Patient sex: M
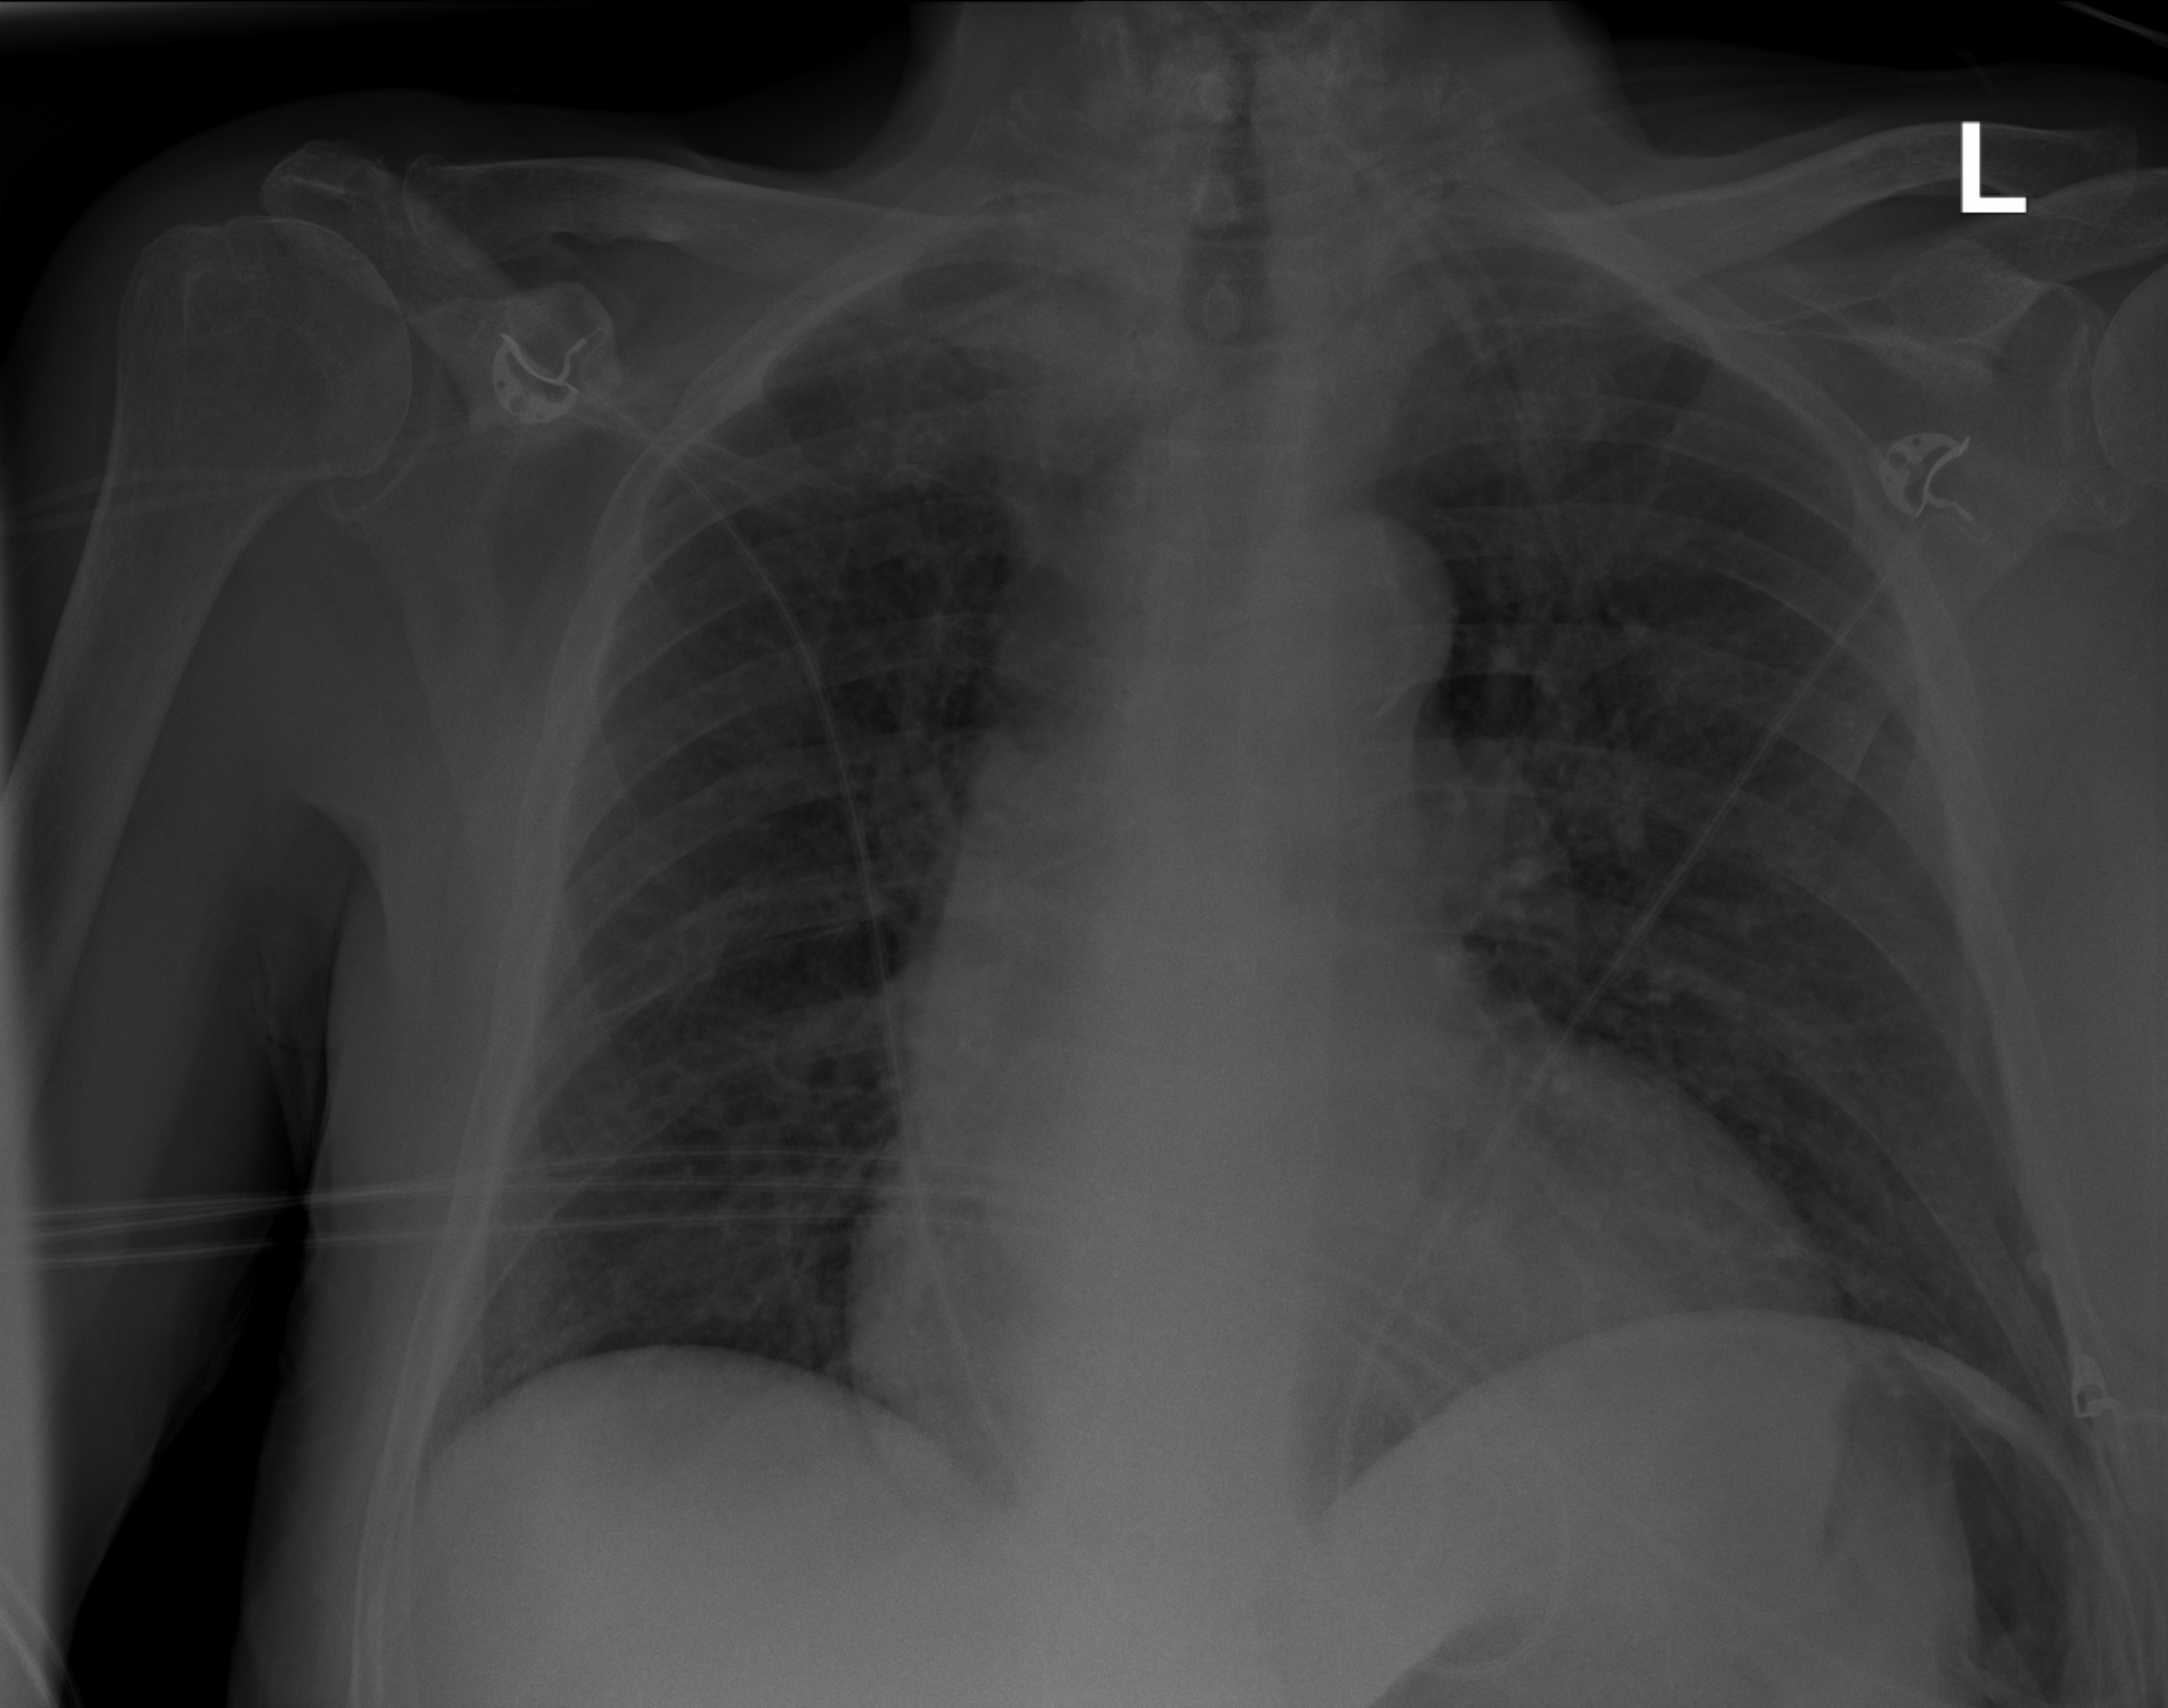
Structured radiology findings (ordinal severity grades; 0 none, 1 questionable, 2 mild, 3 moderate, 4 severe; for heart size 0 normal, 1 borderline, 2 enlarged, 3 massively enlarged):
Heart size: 2
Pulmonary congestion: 2
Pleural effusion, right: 0
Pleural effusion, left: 0
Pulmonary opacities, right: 0
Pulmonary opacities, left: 0
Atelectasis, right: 1
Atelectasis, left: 1